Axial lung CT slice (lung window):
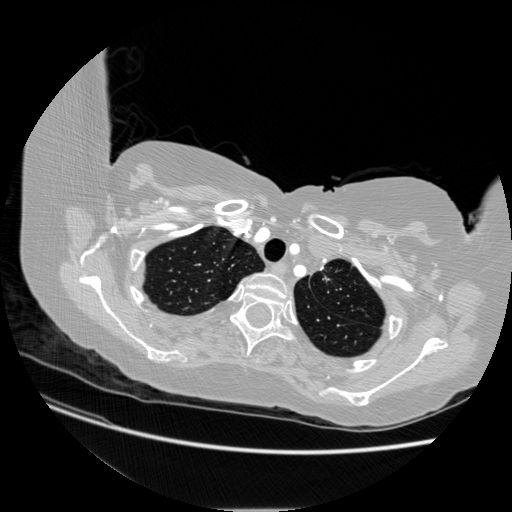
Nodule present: no